Question: I want to add certain CA certificates for TLS validation to the keychain of my iOS 6 application. The certificates are included in the Application Bundle. I do want to add any (private key / certificate combination) which is described in several example.
The 'SecPKCS12Import' call does not return any error, but unfortunately it does not return any certificate as well.
To let you reproduce my steps I took the Google Intermediate Certificate ('Google Internet Authority') as an example, and ran the following commands on the downloaded PEM certificate:
.
'''
#convert PEM certificate to PKCS12
openssl pkcs12 -export -in google.pem -nokeys -out google.p12 -passout "pass:google"
#verification
openssl pkcs12 -in google.p12 -passin "pass:google"
MAC verified OK
Bag Attributes: <No Attributes>
subject=/C=US/O=Google Inc/CN=Google Internet Authority
issuer=/C=US/O=Equifax/OU=Equifax Secure Certificate Authority
-----BEGIN CERTIFICATE-----
MIICsDCCAhmgAwIBAgIDFXfhMA0GCSqGSIb3DQEBBQUAME4xCzAJBgNVBAYTAlVT
MRAwDgYDVQQKEwdFcXVpZmF4MS0wKwYDVQQLEyRFcXVpZmF4IFNlY3VyZSBDZXJ0
[...]
ARlIjNvrPq86fpVg0NOTawALkSqOUMl3MynBQO+spR7EHcRbADQ/JemfTEh2Ycfl
vZqhEFBfurZkX0eTANq98ZvVfpg=
-----END CERTIFICATE-----
'''
Afterwards I bundled the file in my application where the following code got executed:
'''
NSMutableDictionary * options = [[[NSMutableDictionary alloc] init] autorelease];
[options setObject:@"google" forKey:(id)kSecImportExportPassphrase];
CFArrayRef items = NULL;
NSData *certData = [NSData dataWithContentsOfFile:[NSBundle pathForResource:@"google" ofType:@"p12" inDirectory:[[NSBundle mainBundle] bundlePath]]];
OSStatus result = SecPKCS12Import((CFDataRef)certData, (CFDictionaryRef)options, &items);
assert(result == errSecSuccess);
CFIndex count = CFArrayGetCount(items);
NSLog(@"Certificates found: %ld",count);
'''
The console result output is 'Certificates found: 0'. The variable gets filled with the correct amount of bytes, and if I change the provided password, the results changes to .
Do you have any idea what the problem might be?
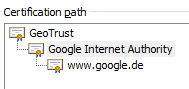
Answer: I'd say that's a bug, see related question <URL>.
As you only want a certificate, without the private key, I'd import the certificate from a DER format file.
'''
$ openssl x509 -in google.pem -out google.der -outform DER
$ openssl x509 -in google.der -noout -text
'''
Bundle DER certificate file and import it:
'''
NSString *path = [[NSBundle mainBundle] pathForResource:@"google" ofType:@"der"];
NSData *derData = [NSData dataWithContentsOfFile:path];
SecCertificateRef cert = SecCertificateCreateWithData(NULL, (CFDataRef)derData);
// add cert to KeyChain or use it as you need
CFRelease(cert);
'''